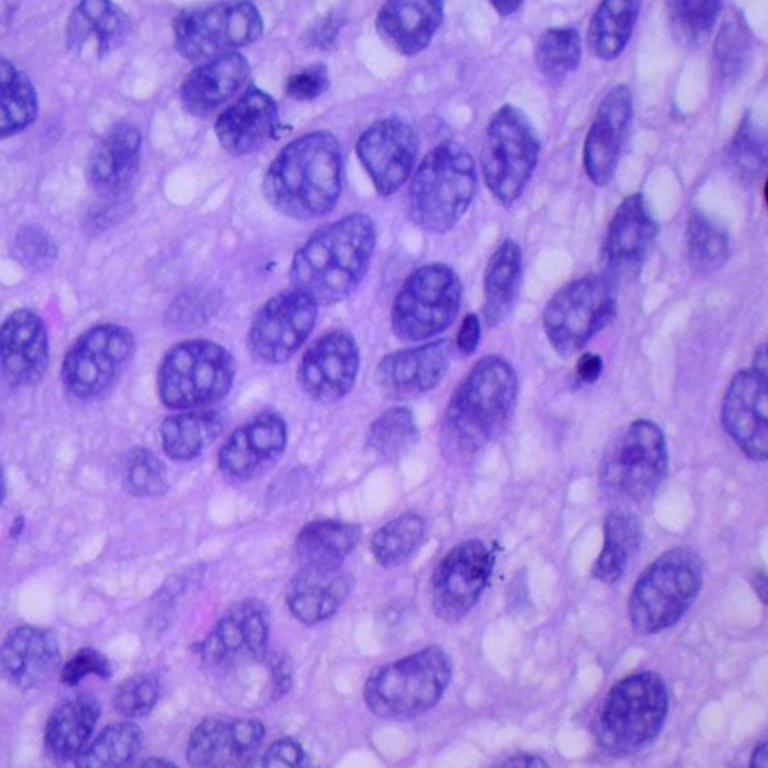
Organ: lung
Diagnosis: squamous carcinomas